Field crop: maize
Growth stage: 2
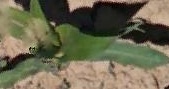
Species: maize